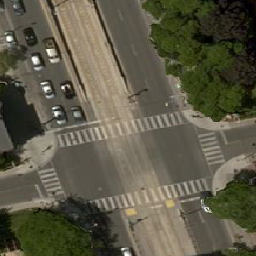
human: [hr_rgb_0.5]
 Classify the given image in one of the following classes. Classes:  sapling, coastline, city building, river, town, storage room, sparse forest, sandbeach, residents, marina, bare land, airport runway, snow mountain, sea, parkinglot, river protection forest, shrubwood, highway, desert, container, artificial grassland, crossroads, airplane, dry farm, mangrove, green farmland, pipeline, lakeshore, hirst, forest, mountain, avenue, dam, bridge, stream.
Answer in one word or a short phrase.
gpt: crossroads